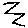
Label: zigzag